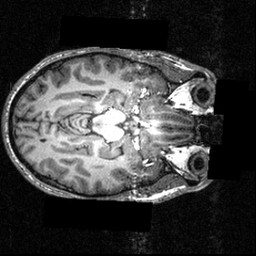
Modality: T1w
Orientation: axial
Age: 28
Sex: male
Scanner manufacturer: siemens
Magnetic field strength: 3.951 T
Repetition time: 1.5 s
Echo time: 0.00335 s